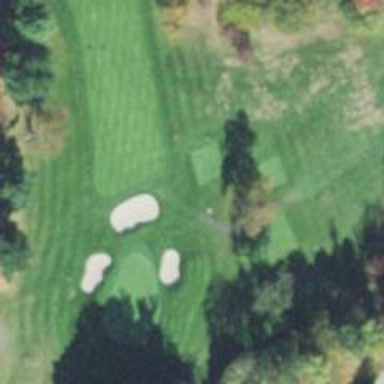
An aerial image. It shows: Path used for both walking and golf.